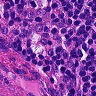
Metastatic tissue present: no